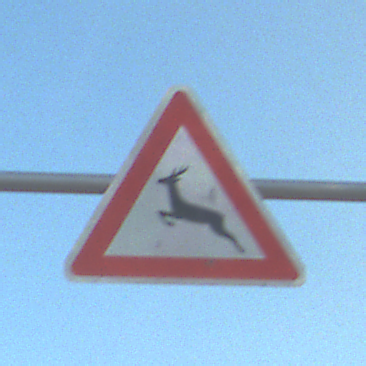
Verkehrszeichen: WildwechselRechts
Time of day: MorningAfternoon
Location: Outdoor (Suburban)
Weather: PartlyCloudy
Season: NotSpecified
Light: Natural